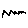
Label: zigzag